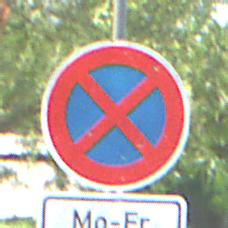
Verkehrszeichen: AbsolutesHalteverbot
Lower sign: ZeitangabenMitBeschraenkungAufWochentage2
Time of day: MorningAfternoon
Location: Outdoor (Urban)
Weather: PartlyCloudy
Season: NotSpecified
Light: Natural